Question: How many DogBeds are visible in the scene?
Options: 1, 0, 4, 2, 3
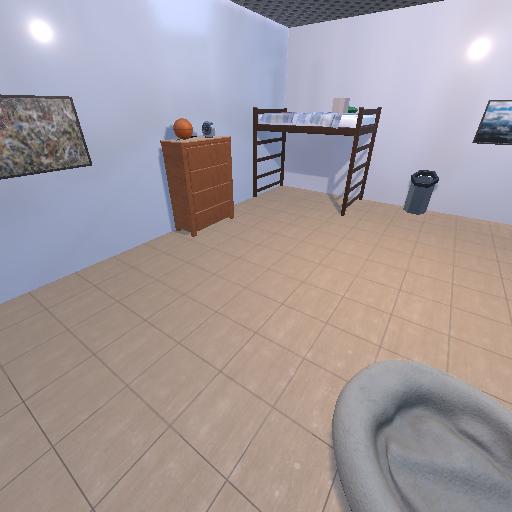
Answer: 1